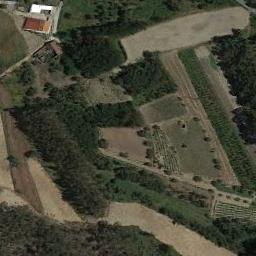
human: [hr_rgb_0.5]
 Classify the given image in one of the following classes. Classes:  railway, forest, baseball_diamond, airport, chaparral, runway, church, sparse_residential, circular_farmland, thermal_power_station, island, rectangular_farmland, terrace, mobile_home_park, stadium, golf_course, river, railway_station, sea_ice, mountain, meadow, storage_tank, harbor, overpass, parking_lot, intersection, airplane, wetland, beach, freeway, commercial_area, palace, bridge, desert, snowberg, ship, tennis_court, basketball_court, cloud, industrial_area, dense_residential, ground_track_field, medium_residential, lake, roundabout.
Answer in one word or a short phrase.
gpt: terrace